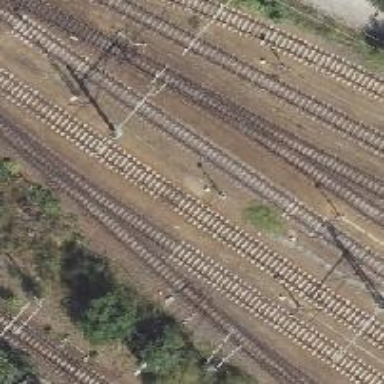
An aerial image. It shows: Railway track with electrified contact lines. This is siding track.